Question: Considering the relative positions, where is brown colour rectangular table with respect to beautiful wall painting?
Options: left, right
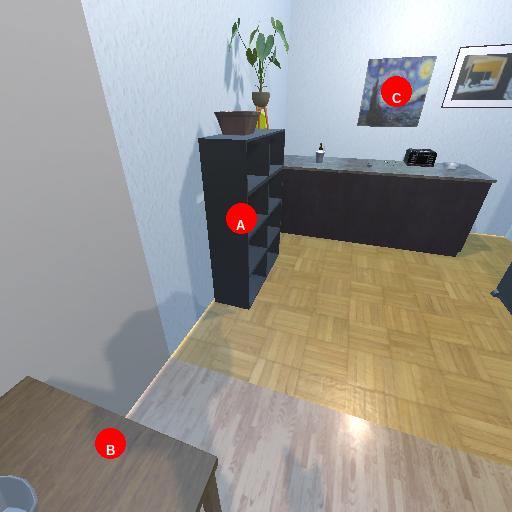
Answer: left